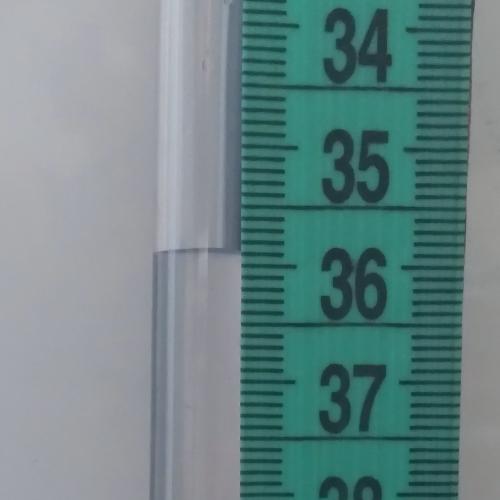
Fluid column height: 35.9 cm